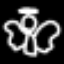
Label: angel